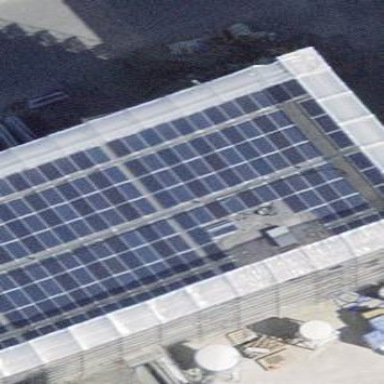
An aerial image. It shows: Solar power generator.